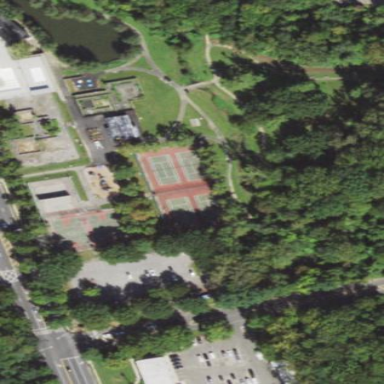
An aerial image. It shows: Tennis court on the leisure land pitch.